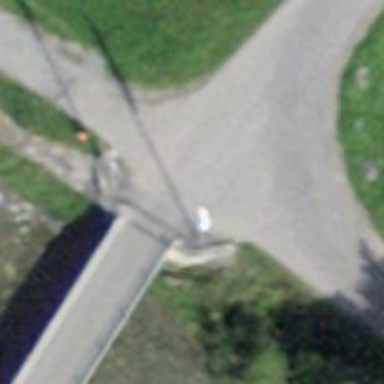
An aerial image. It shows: Unclassified paved road.